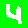
Digit: 4